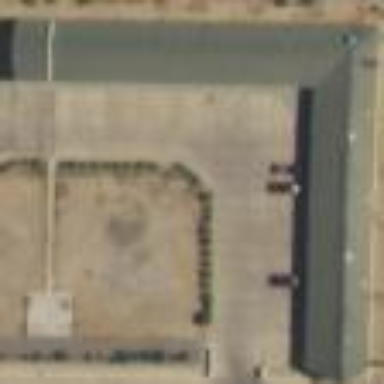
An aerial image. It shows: Motel building.